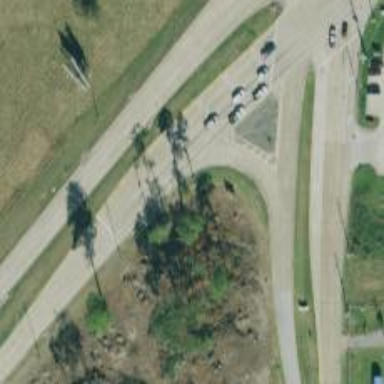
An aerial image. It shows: Secondary link road.